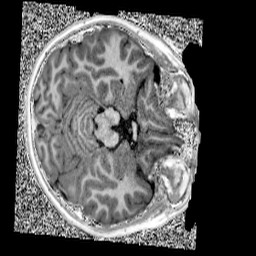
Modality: UNIT1
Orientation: axial
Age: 13
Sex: male
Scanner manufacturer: siemens
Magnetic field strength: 3 T
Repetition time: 4 s
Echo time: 0.00299 s